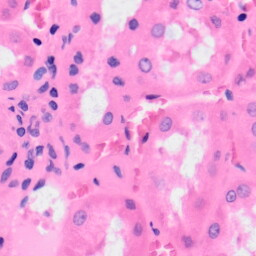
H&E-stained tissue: Kidney